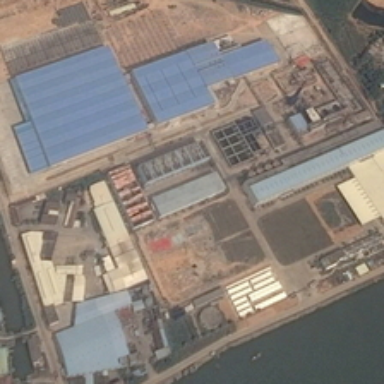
The industrial houses in the street are neatly arranged .